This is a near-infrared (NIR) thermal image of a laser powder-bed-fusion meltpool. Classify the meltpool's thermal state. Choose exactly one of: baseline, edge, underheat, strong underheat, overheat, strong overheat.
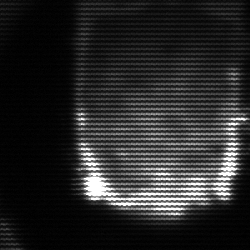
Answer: baseline